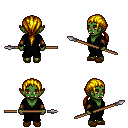
a pixel art fantasy rpg character, female body template, orc, green skin, gray robe, teal pants, blonde ponytail hairstyle, leather bracers, brown slippers, spear, four views (front, back, left, right), 2x2 character sprite sheet, small pixel art, hard edges, no anti-aliasing